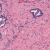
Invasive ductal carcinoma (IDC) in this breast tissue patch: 1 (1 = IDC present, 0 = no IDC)